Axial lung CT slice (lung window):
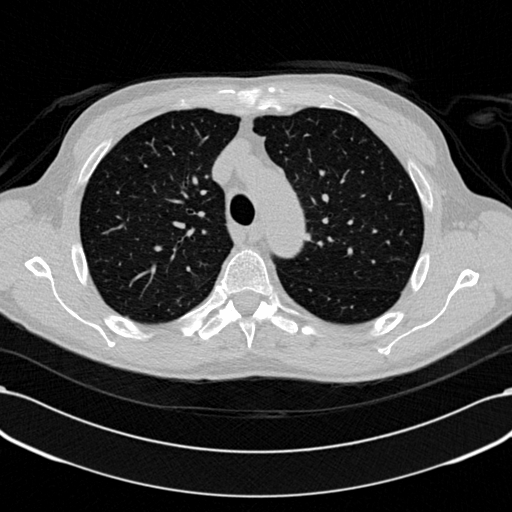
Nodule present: no